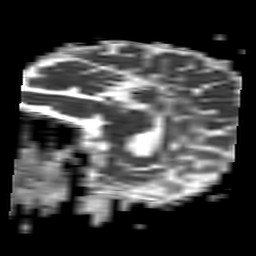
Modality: ADC
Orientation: sagittal
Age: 43
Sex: male
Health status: ill
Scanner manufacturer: philips
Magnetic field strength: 3 T
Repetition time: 3.8 s
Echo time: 0.09 s